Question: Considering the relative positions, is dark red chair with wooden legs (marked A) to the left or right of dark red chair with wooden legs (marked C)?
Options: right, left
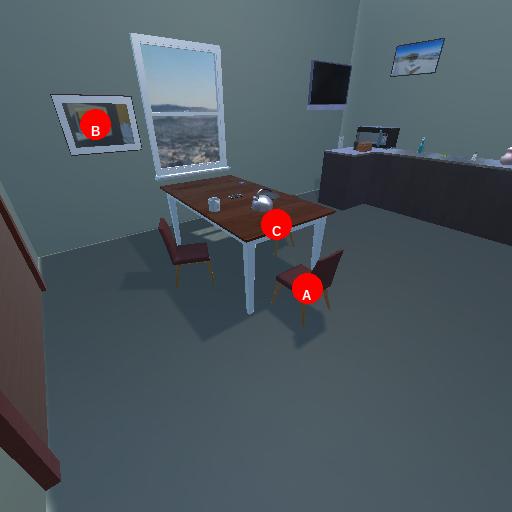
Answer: right